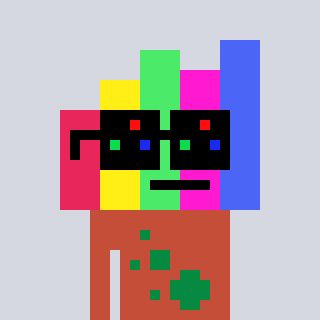
a pixel art character with square black sunglasses, a bar chart-shaped head and a rust-colored body on a cool background